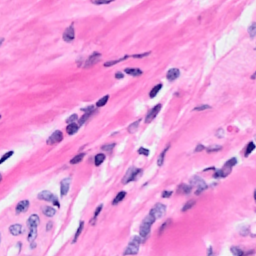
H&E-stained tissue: Breast